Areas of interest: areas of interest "Amusement Park"
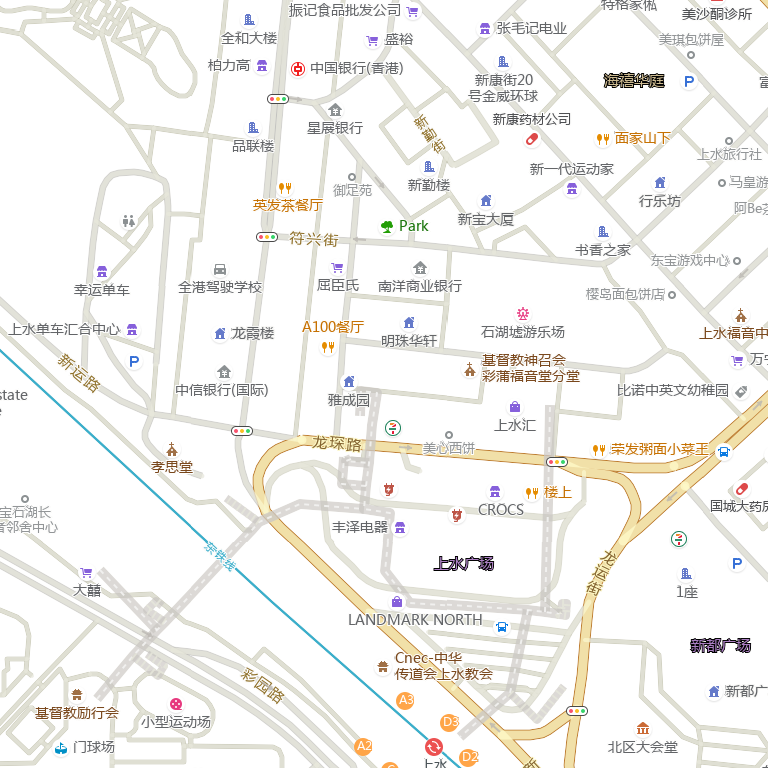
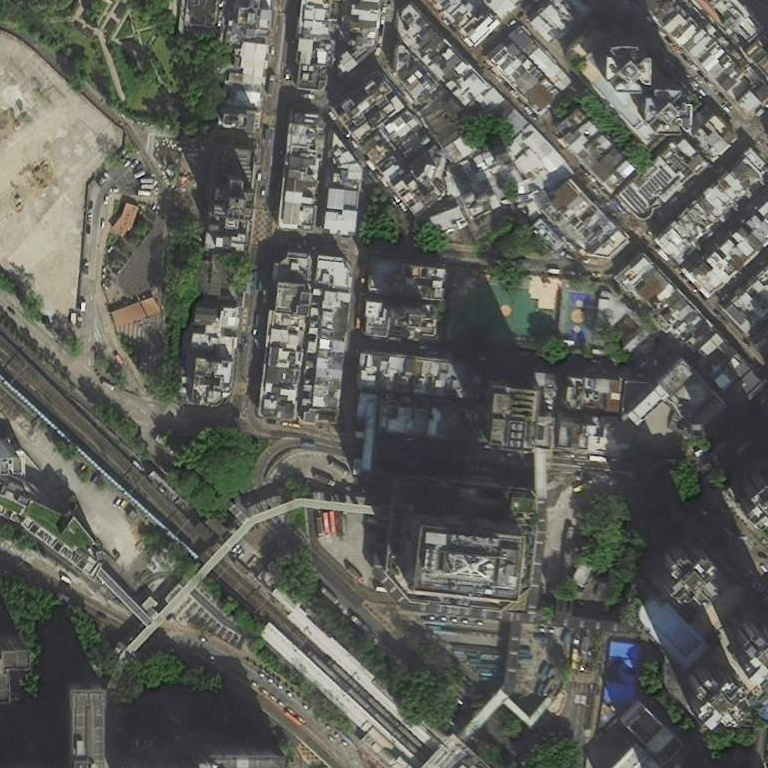